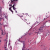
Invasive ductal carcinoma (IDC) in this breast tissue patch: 0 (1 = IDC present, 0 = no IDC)